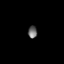
Tissue: lung
Cell type: Endothelial cells
Senescence score: 0.552
Nuclear area (px): 108
Mean DAPI intensity: 106.472